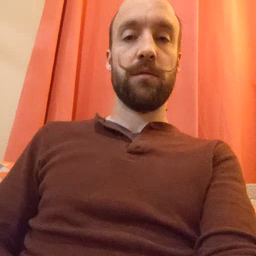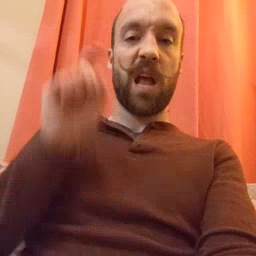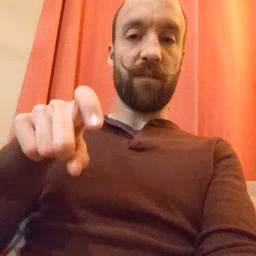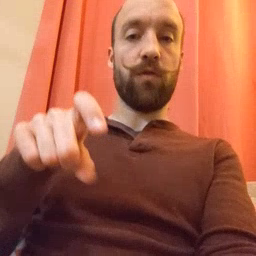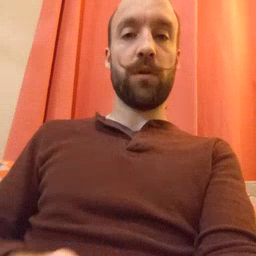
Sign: haveto